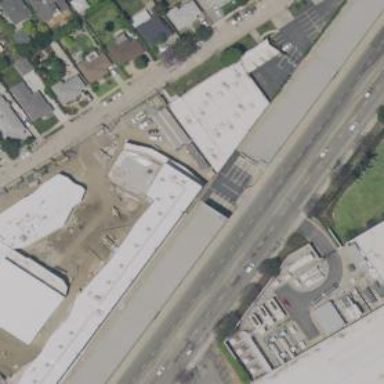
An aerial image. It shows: Warehouse building used for warehousing.